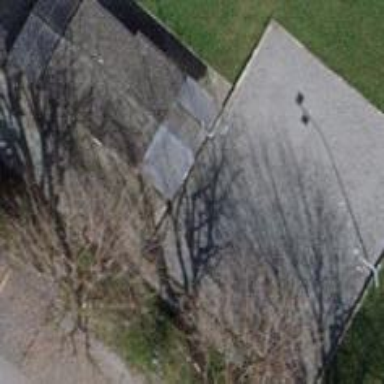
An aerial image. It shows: Building used for playing boules.